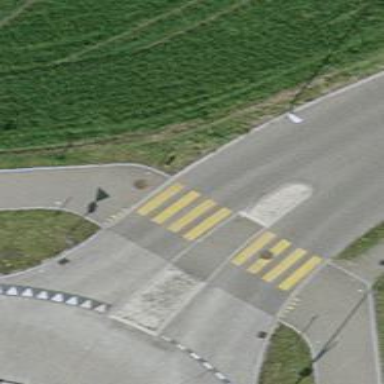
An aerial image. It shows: Marked pedestrian crossing with zebra designation and central island.